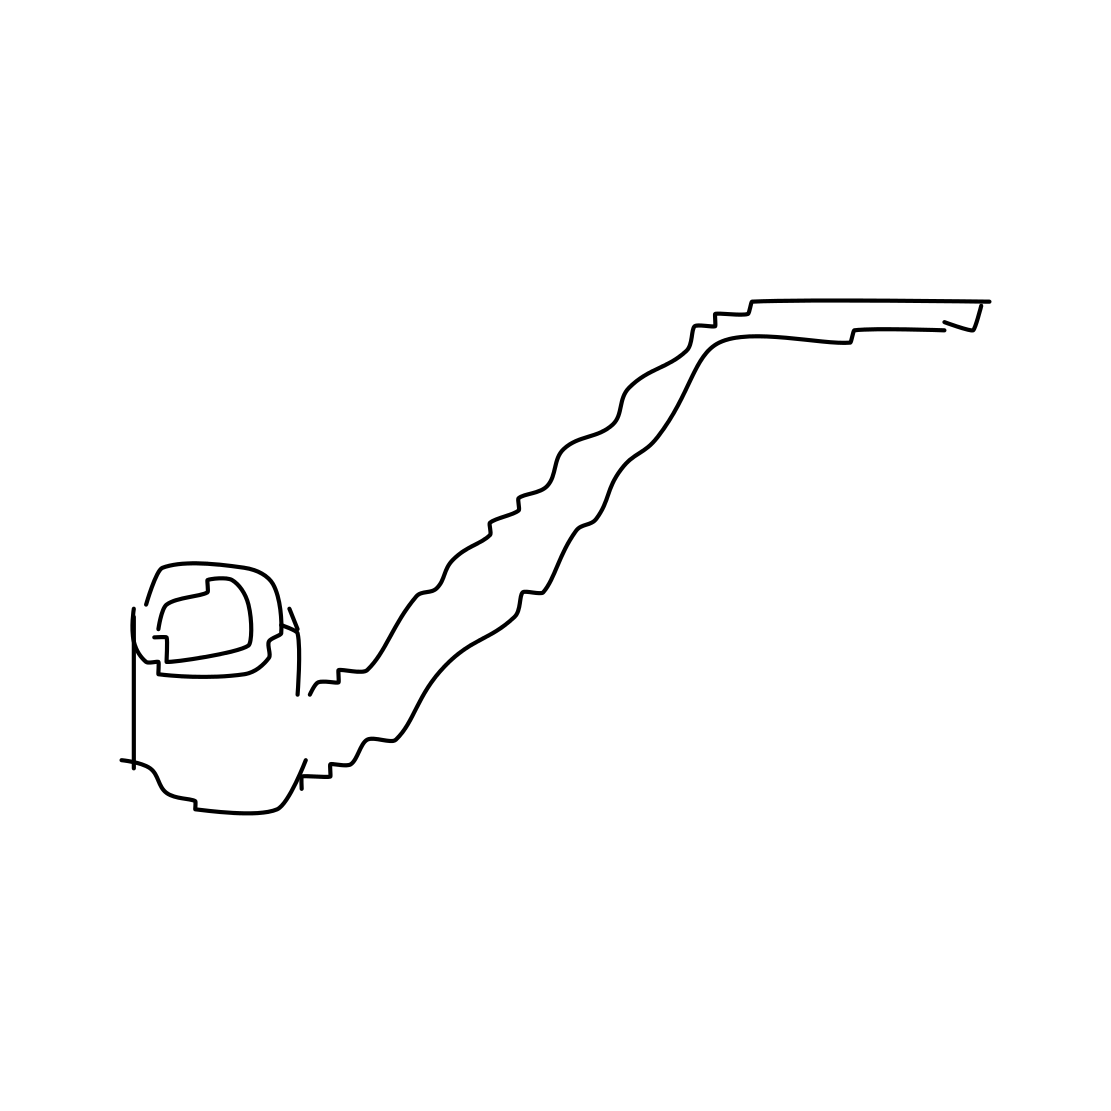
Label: pipe (for smoking)